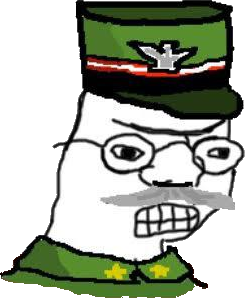
Label: 5_Zoomer